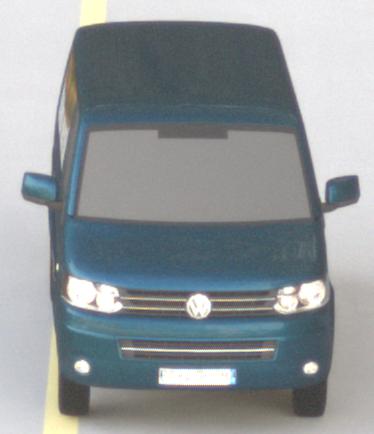
Make: VW Commercial Vehicles (Nutzfahrzeuge)
Model: T5 Multivan 2.0
Detailed model: T5 Multivan
Model produced from: 2009/09
Model produced until: 2013/06
Doors: 4
Color: blue
Road condition: dry road
Daytime: morning or afternoon
Contrast: medium contrast